Question: I'm trying to get the value for one of the branches in the below screenshot - the value is '<ParamValue>' with the blue arrow.
The problem is that there are so many brances with the same name and I think the only way I want to filter them is on the name (don't want to do CommandID that that might chnage in the future) - so, 'PackageName="intel_teaming_script.ps1"'.
How can I do this? I tried the below but it does not show anything back:
'''
[xml]$xml = Get-content C: empuild.xml
$node = $xml.SelectSingleNode("//Phases/Phase/Package[@PackageName='intel_teaming_script']")
$node.PackageName
'''
I also tried this and still not getting it:
'''
$findxml = $xml.Phases.Phase.Package | Where-Object {$_.PackageName -eq 'intel_teaming_script.ps1'}
$findxml.PackageName
'''
Even if I do the above I still need to dig down and get the value out - which is a IP address.
Screenshot of XML below:

Based on @har07 answer which works the below is what I get as an answer:
'''
$node = $xml.SelectSingleNode("//Phases/Phase/Package[@PackageName='intel_teaming_script.ps1']//ParamValue")
ParamValue
#text
-----
1.1.1.1
'''
If I try converting it to a String and then using ExpandProperty I still get ParamValue listed..any idea how I can just get the IP address?
'''
$node = $xml.SelectSingleNode("//Phases/Phase/Package[@PackageName='intel_teaming_script.ps1']//ParamValue")
$node.ToString()
$node | select -ExpandProperty "#text"
'''
Result:
'''
ParamValue
1.1.1.1
'''
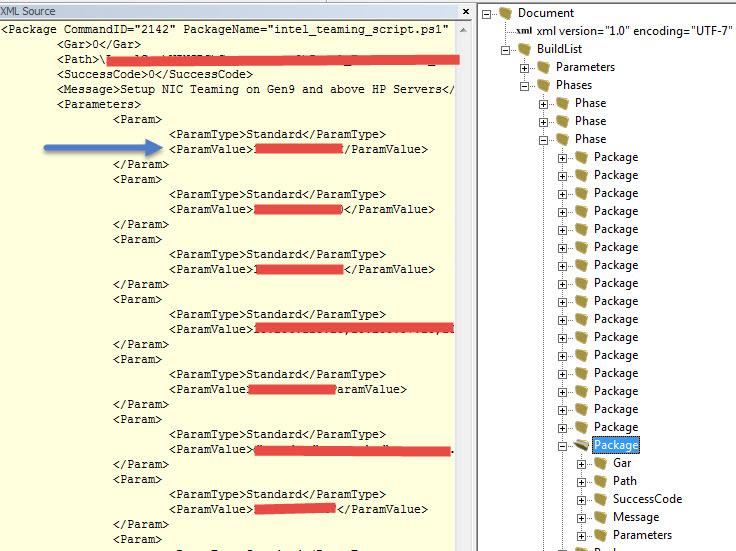
Answer: You can get element by position index in xpath, for example :
'''
//Phases/Phase/Package[@PackageName='intel_teaming_script.ps1']//Param[2]/ParamValue
'''
Above xpath return the '<ParamValue>' found. Note that xpath position index starts from 1 instead of 0.